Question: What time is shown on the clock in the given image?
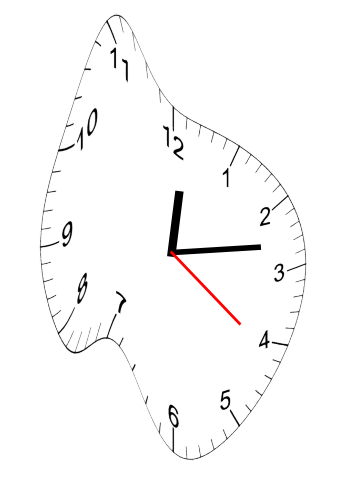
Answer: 12:13:21